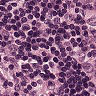
Metastatic tissue present: yes